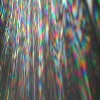
Label: sunburn